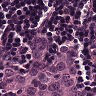
Metastatic tissue present: yes